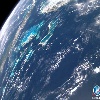
Label: water